Question: I have aligned it perfectly in the android studio but when I'm running it, it goes out of order, I have tried in a smartphone as well as in emulator but the result is same.is there any way I can make it display in mobile the same the way I see in the android studio?

The pic that I have uploaded shows that in android studio the display looks perfectly fine but after running its position changes.
this is the xml :
'''
<?xml version="1.0" encoding="utf-8"?>
<android.support.constraint.ConstraintLayout xmlns:android="http://schemas.android.com/apk/res/android"
xmlns:app="http://schemas.android.com/apk/res-auto"
xmlns:tools="http://schemas.android.com/tools"
android:layout_width="match_parent"
android:layout_height="match_parent"
android:background="@drawable/wm"
tools:context="sanal.gmail.android.PetCare.doctorassignment">
<ImageView
android:id="@+id/imageView9"
android:layout_width="match_parent"
android:layout_height="30dp"
android:layout_marginTop="36dp"
app:layout_constraintStart_toStartOf="parent"
app:layout_constraintTop_toTopOf="parent"
app:srcCompat="@drawable/petownerde" />
<ImageView
android:id="@+id/imageView11"
android:layout_width="match_parent"
android:layout_height="38dp"
app:layout_constraintEnd_toEndOf="parent"
app:layout_constraintStart_toStartOf="parent"
app:layout_constraintTop_toBottomOf="@+id/linearLayout6"
app:srcCompat="@drawable/pet" />
<EditText
android:id="@+id/editText10"
android:layout_width="213dp"
android:layout_height="142dp"
android:layout_marginBottom="8dp"
android:layout_marginTop="472dp"
android:background="@drawable/button"
android:ems="10"
android:gravity="top|left"
android:hint="Type your message here"
android:inputType="textMultiLine"
android:lines="10"
android:maxLength="160"
android:maxLines="5"
android:minLines="6"
android:scrollbars="vertical"
android:singleLine="false"
app:layout_constraintBottom_toBottomOf="parent"
app:layout_constraintTop_toTopOf="parent"
app:layout_constraintVertical_bias="0.036"
tools:layout_editor_absoluteX="99dp" />
<Button
android:id="@+id/button5"
android:layout_width="88dp"
android:layout_height="44dp"
android:layout_marginBottom="60dp"
android:layout_marginEnd="162dp"
android:layout_marginLeft="161dp"
android:layout_marginRight="162dp"
android:layout_marginStart="161dp"
android:layout_marginTop="19dp"
android:background="@drawable/button1"
android:onClick="sendmessage"
android:text="SEND"
android:textColor="#F6F6F6"
app:layout_constraintBottom_toBottomOf="parent"
app:layout_constraintEnd_toEndOf="parent"
app:layout_constraintStart_toStartOf="parent"
app:layout_constraintTop_toBottomOf="@+id/editText10" />
<LinearLayout
android:id="@+id/linearLayout5"
android:layout_width="match_parent"
android:layout_height="168dp"
android:layout_marginLeft="5dp"
android:layout_marginTop="8dp"
android:orientation="horizontal"
app:layout_constraintBottom_toBottomOf="parent"
app:layout_constraintEnd_toEndOf="parent"
app:layout_constraintHorizontal_bias="1.0"
app:layout_constraintStart_toStartOf="parent"
app:layout_constraintTop_toBottomOf="@+id/imageView11"
app:layout_constraintVertical_bias="0.049">
<LinearLayout
android:id="@+id/linearLayout4"
android:layout_width="84dp"
android:layout_height="160dp"
android:orientation="vertical">
<TextView
android:id="@+id/textView21"
android:layout_width="match_parent"
android:layout_height="wrap_content"
android:paddingBottom="10dp"
android:text="Pet name :"
android:textSize="18sp" />
<TextView
android:id="@+id/textView22"
android:layout_width="match_parent"
android:layout_height="wrap_content"
android:paddingBottom="10dp"
android:text="Breed :"
android:textSize="18sp" />
<TextView
android:id="@+id/textView23"
android:layout_width="match_parent"
android:layout_height="wrap_content"
android:paddingBottom="10dp"
android:text="Colour :"
android:textSize="18sp" />
<TextView
android:id="@+id/textView24"
android:layout_width="match_parent"
android:layout_height="wrap_content"
android:paddingBottom="10dp"
android:text="Age :"
android:textSize="18sp" />
<TextView
android:id="@+id/textView25"
android:layout_width="match_parent"
android:layout_height="wrap_content"
android:text="Gender :"
android:textSize="18sp" />
</LinearLayout>
<LinearLayout
android:id="@+id/linearLayout2"
android:layout_width="match_parent"
android:layout_height="match_parent"
android:orientation="vertical"
>
<TextView
android:id="@+id/textView13"
android:layout_width="match_parent"
android:layout_height="wrap_content"
android:text="Pet name"
android:textColor="#F6F6F6"
android:textSize="18sp" />
<TextView
android:id="@+id/textView14"
android:layout_width="match_parent"
android:layout_height="wrap_content"
android:layout_marginTop="10dp"
android:text="breed"
android:textColor="#F6F6F6"
android:textSize="18sp" />
<TextView
android:id="@+id/textView15"
android:layout_width="match_parent"
android:layout_height="wrap_content"
android:layout_marginTop="10dp"
android:text="colour"
android:textColor="#F6F6F6"
android:textSize="18sp" />
<TextView
android:id="@+id/textView16"
android:layout_width="match_parent"
android:layout_height="wrap_content"
android:layout_marginTop="10dp"
android:text="age"
android:textColor="#F6F6F6"
android:textSize="18sp" />
<TextView
android:id="@+id/textView17"
android:layout_width="match_parent"
android:layout_height="wrap_content"
android:layout_marginTop="10dp"
android:text="gender"
android:textColor="#F6F6F6"
android:textSize="18sp" />
</LinearLayout>
</LinearLayout>
<LinearLayout
android:id="@+id/linearLayout6"
android:layout_width="match_parent"
android:layout_height="136dp"
android:layout_marginLeft="5dp"
android:layout_marginTop="31dp"
android:orientation="horizontal"
app:layout_constraintBottom_toTopOf="@+id/imageView11"
app:layout_constraintEnd_toEndOf="parent"
app:layout_constraintStart_toStartOf="parent"
app:layout_constraintTop_toBottomOf="@+id/imageView9">
<LinearLayout
android:id="@+id/linearLayout3"
android:layout_width="79dp"
android:layout_height="126dp"
android:orientation="vertical">
<TextView
android:id="@+id/textView18"
android:layout_width="match_parent"
android:layout_height="wrap_content"
android:layout_marginBottom="10dp"
android:text="Name :"
android:textSize="18sp" />
<TextView
android:id="@+id/textView10"
android:layout_width="match_parent"
android:layout_height="wrap_content"
android:layout_marginBottom="10dp"
android:text="Email :"
android:textSize="18sp" />
<TextView
android:id="@+id/textView9"
android:layout_width="match_parent"
android:layout_height="wrap_content"
android:layout_marginBottom="10dp"
android:text="Contact : "
android:textSize="18sp" />
<TextView
android:id="@+id/textView8"
android:layout_width="match_parent"
android:layout_height="wrap_content"
android:text="Address : "
android:textSize="18sp" />
</LinearLayout>
<LinearLayout
android:id="@+id/linearLayout"
android:layout_width="match_parent"
android:layout_height="match_parent"
android:orientation="vertical">
<TextView
android:id="@+id/textView7"
android:layout_width="match_parent"
android:layout_height="wrap_content"
android:text="name"
android:textColor="#F6F6F6"
android:textSize="18sp" />
<TextView
android:id="@+id/textView5"
android:layout_width="match_parent"
android:layout_height="wrap_content"
android:layout_marginTop="10dp"
android:text="email "
android:textColor="#F6F6F6"
android:textSize="18sp" />
<TextView
android:id="@+id/textView11"
android:layout_width="match_parent"
android:layout_height="wrap_content"
android:layout_marginTop="10dp"
android:text="phone number"
android:textColor="#F6F6F6"
android:textSize="18sp" />
<TextView
android:id="@+id/textView12"
android:layout_width="match_parent"
android:layout_height="wrap_content"
android:layout_marginTop="10dp"
android:text="address"
android:textColor="#F6F6F6"
android:textSize="18sp" />
</LinearLayout>
</LinearLayout>
'''
'
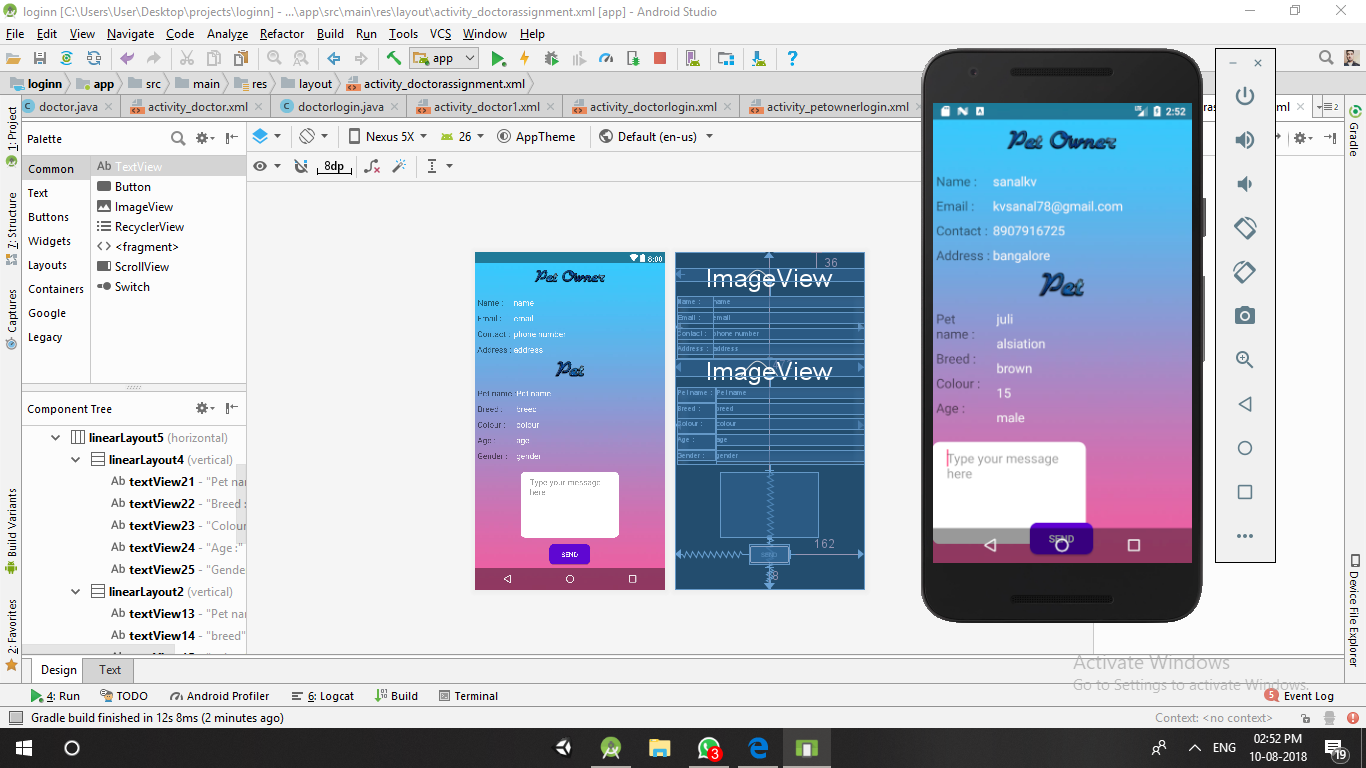
Answer: Follow these two links You will get your answer. Its a time consuming approach but definitely you will learn a lot from these links.
1. http://developer.android.com/training/multiscreen/screensizes.html
2. http://developer.android.com/guide/practices/screens_support.html
Making fully responsive your android application to all screen sizes is not a very tough job but it requires good knowledge and experience of layouts and there XML properties.